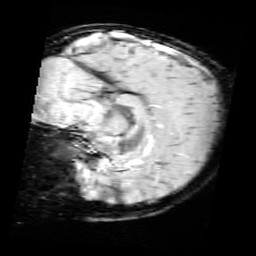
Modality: SWI
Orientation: sagittal
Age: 10
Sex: female
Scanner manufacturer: siemens
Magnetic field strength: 3 T
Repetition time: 0.027 s
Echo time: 0.02 s